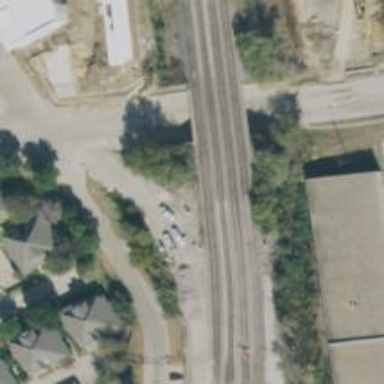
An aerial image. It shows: Railway bridge over siding railway service.